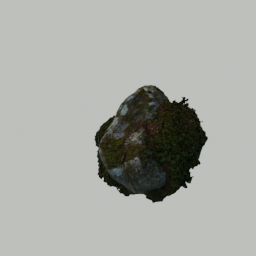
Label: nature